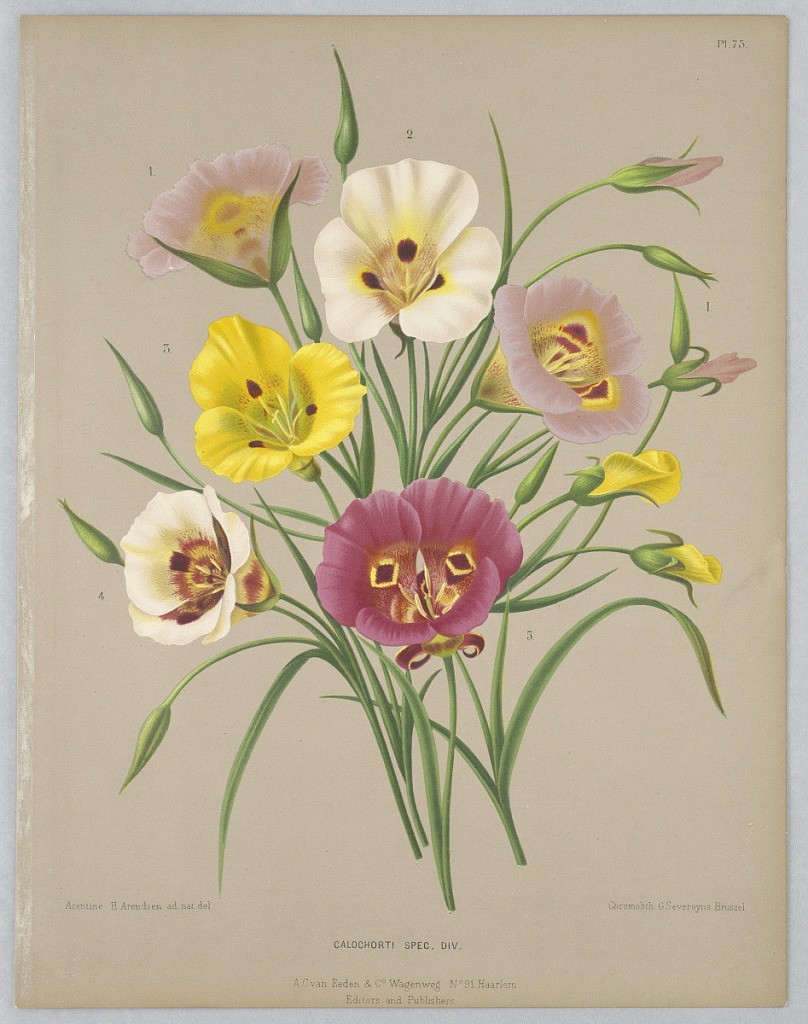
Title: Calochorti Spec. Div., Plate 75 from A. C. Van Eeden's "Flora of Haarlem"
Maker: Arentine H. Arendsen, Dutch, 1836 - 1915
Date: ca. 1881
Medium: Chromolithograph on paper
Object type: Print
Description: Disbound color plate "Calochorti Spec. Div." from A. C. Van Eeden's "Flora of Haarlem."